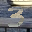
Label: 3